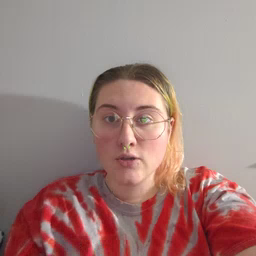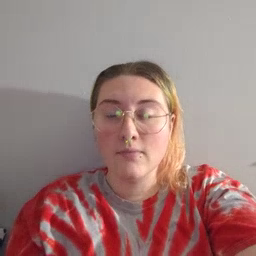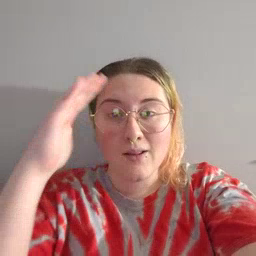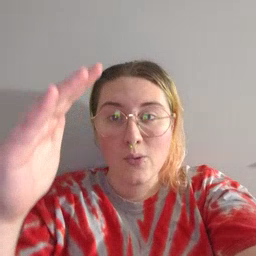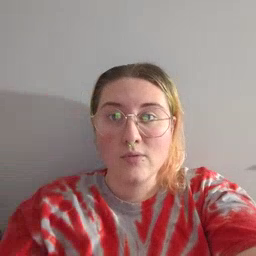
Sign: hello